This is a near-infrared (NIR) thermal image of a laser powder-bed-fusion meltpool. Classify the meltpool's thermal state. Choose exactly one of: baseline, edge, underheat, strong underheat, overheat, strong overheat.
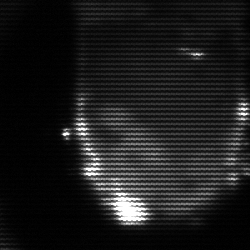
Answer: baseline